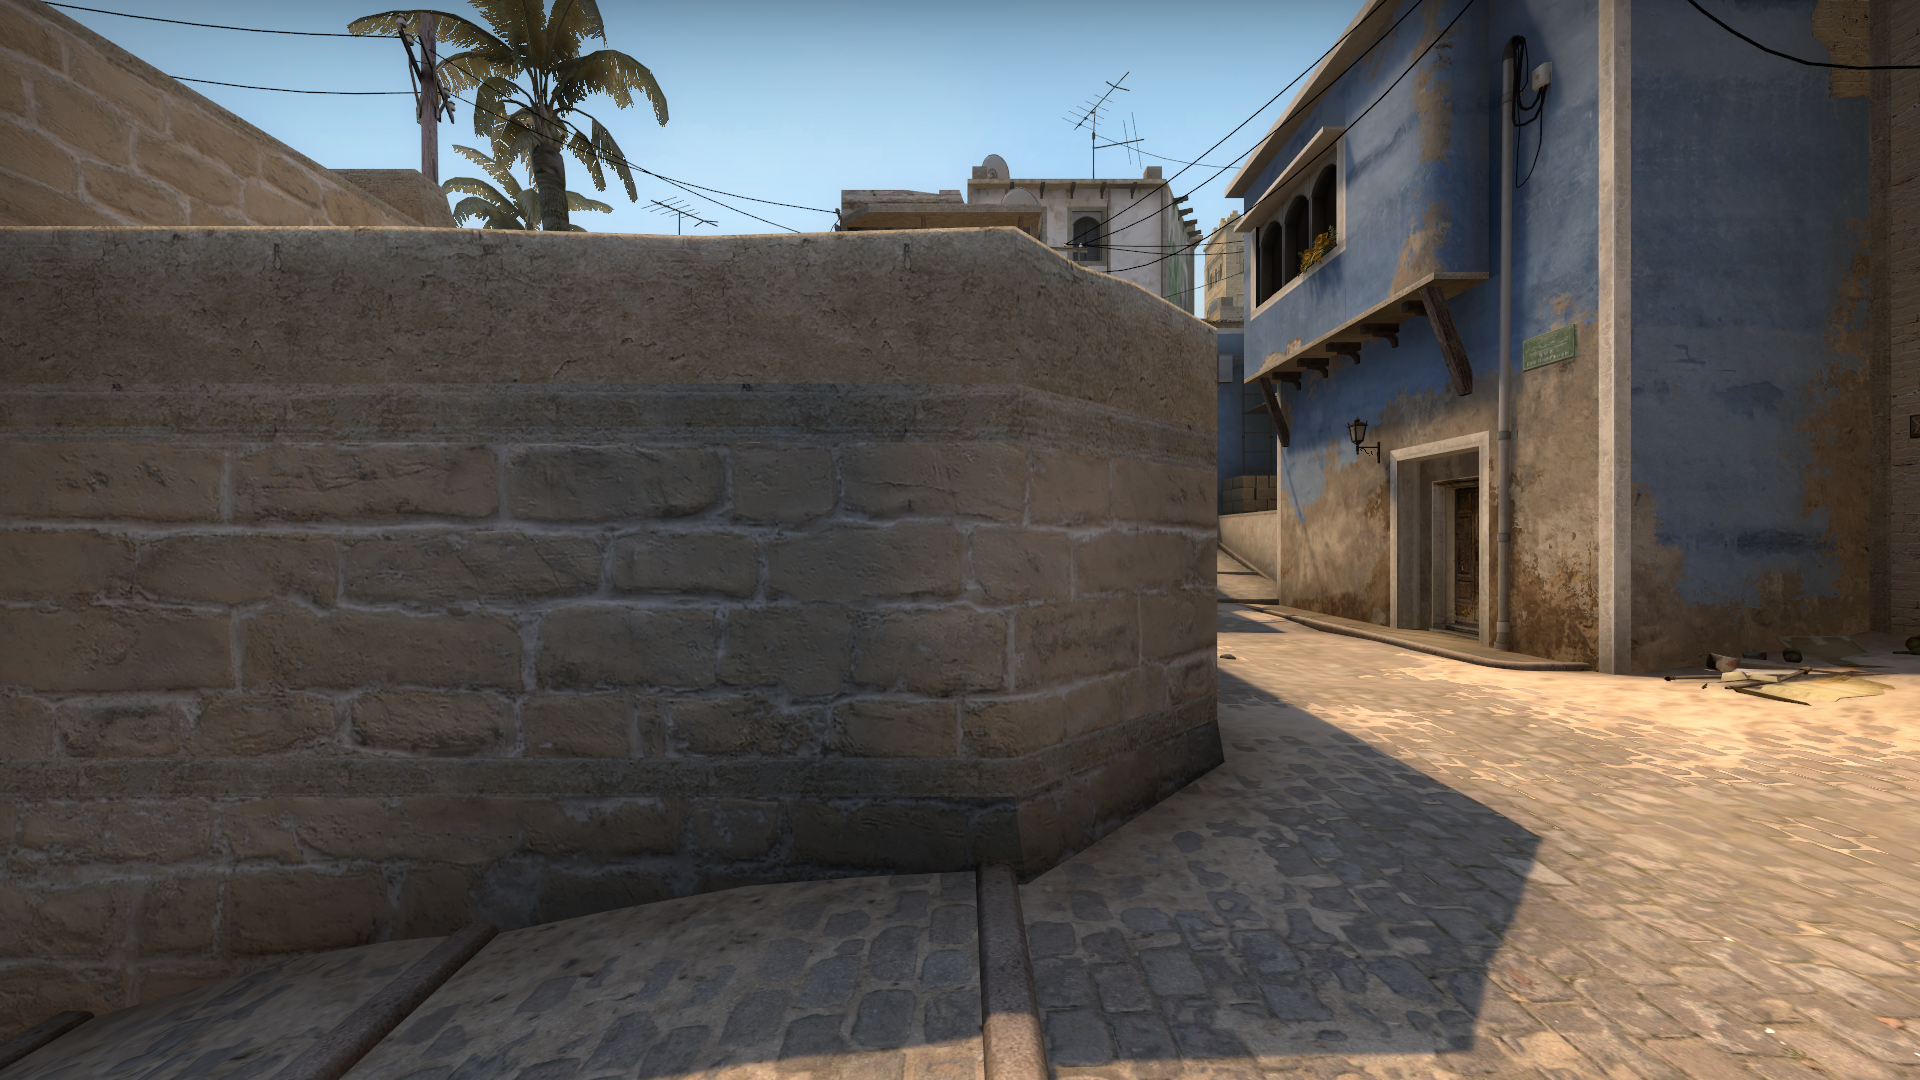
Map: de_mirage